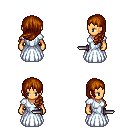
a pixel art fantasy rpg character, female body template, human, tanned skin, underdress, gold greaves, brunette left-swept hairstyle, ghillies, dagger, four views (front, back, left, right), 2x2 character sprite sheet, small pixel art, hard edges, no anti-aliasing